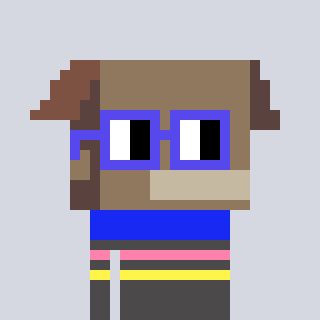
a pixel art character with square blue glasses, a box-shaped head and a grayscale-colored body on a cool background